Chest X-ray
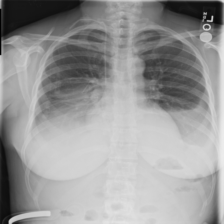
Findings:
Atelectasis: negative
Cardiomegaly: negative
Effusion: positive
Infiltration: negative
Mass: negative
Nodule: negative
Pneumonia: negative
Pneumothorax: negative
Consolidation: negative
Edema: negative
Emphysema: negative
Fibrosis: negative
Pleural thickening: negative
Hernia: negative